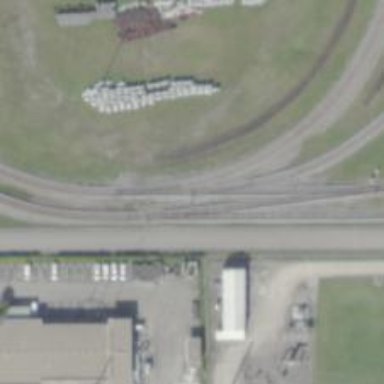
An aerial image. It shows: Electrified rail service yard.